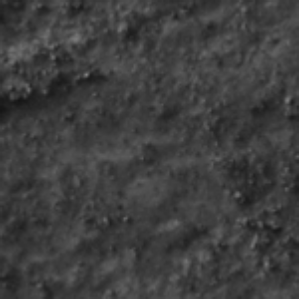
Label: frost